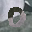
Label: 0